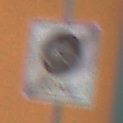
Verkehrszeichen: EndeFahrradzone
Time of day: Midday
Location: Outdoor (Urban)
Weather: Overcast
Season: NotSpecified
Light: Natural